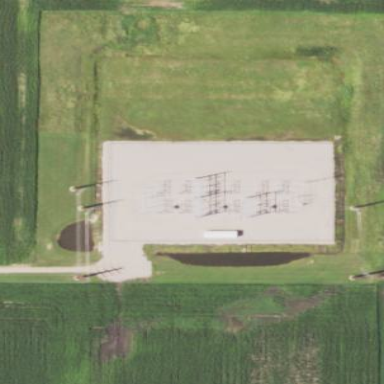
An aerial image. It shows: Transmission level substation.